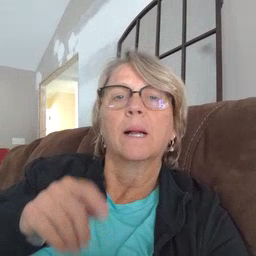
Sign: man